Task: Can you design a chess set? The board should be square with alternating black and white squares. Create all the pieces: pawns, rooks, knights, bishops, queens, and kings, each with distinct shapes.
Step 3926:
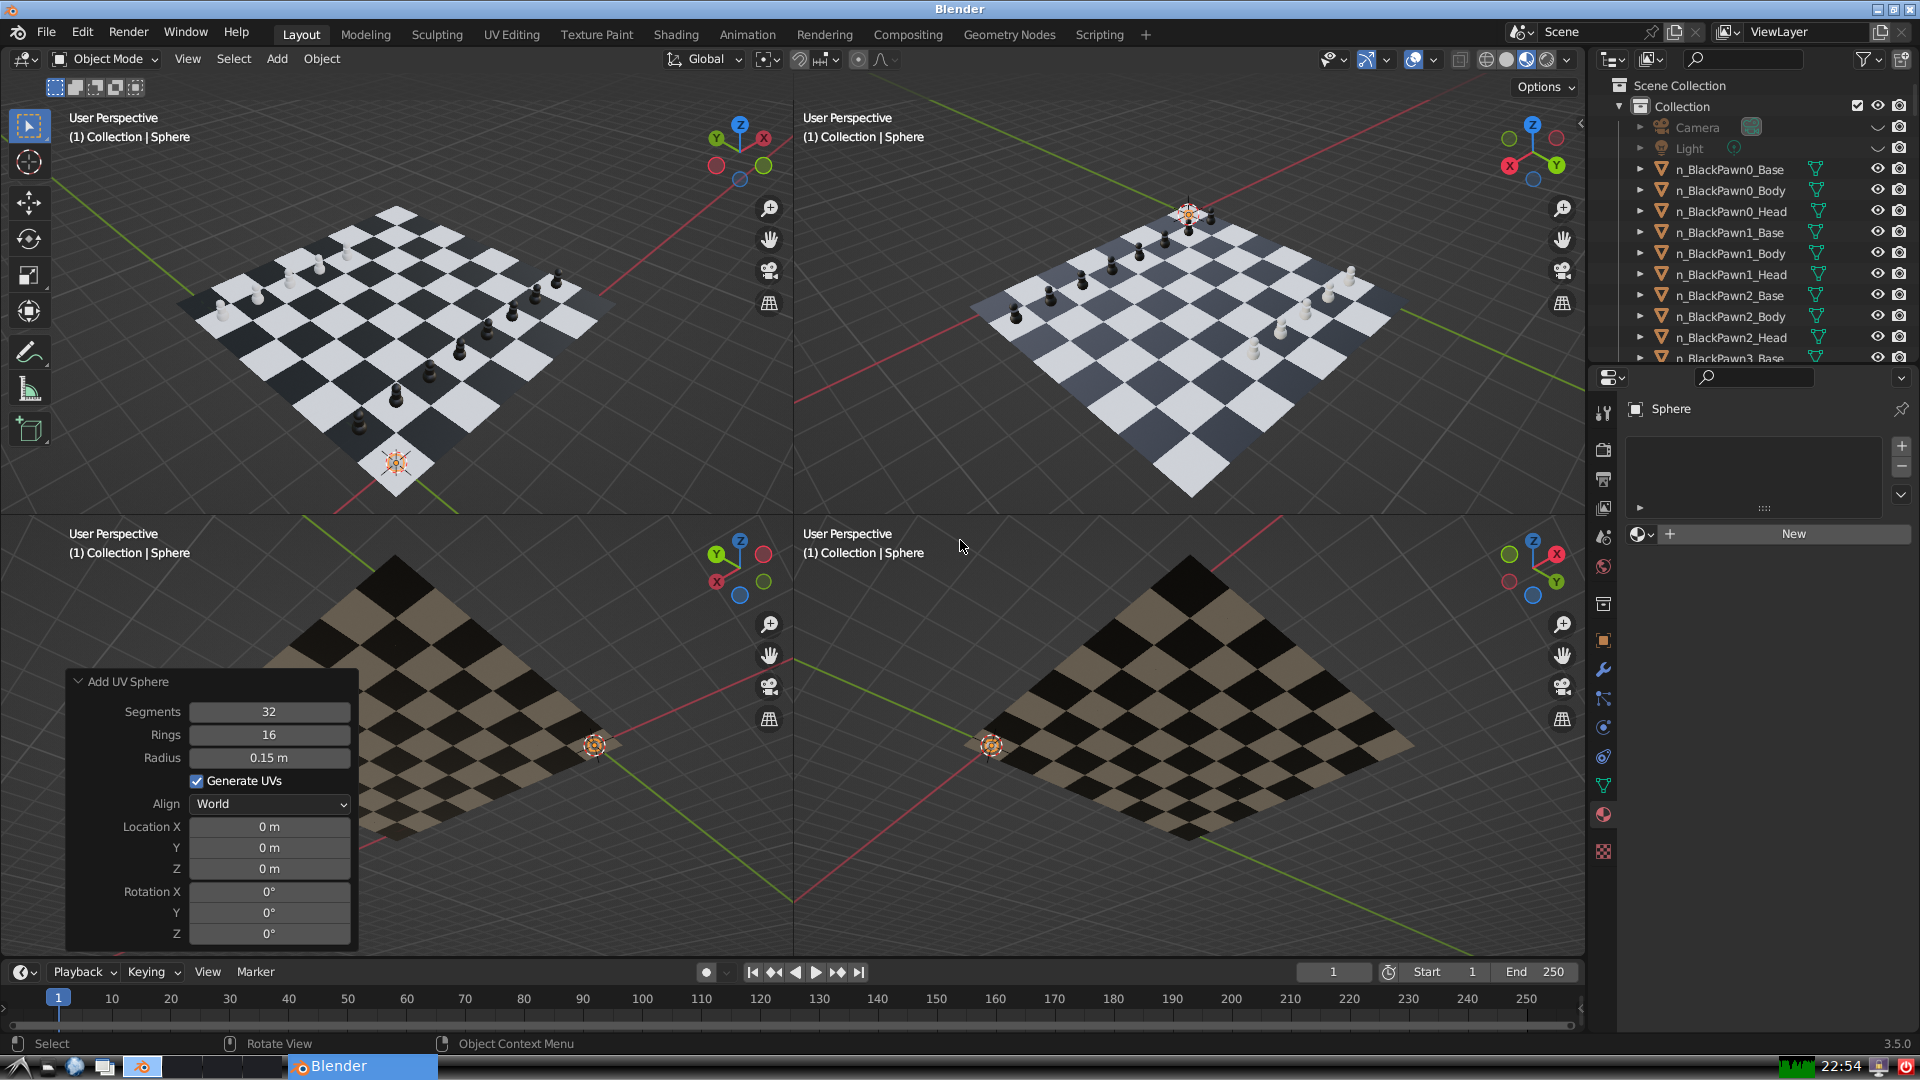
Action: {"key_press": ['Ctrl, Home']}